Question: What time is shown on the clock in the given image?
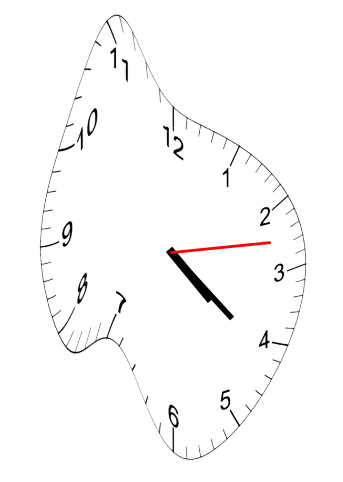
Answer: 04:21:13